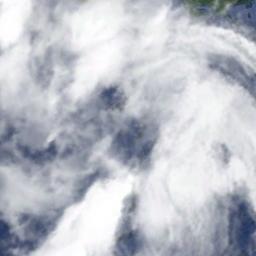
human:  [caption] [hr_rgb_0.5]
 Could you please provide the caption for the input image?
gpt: The white cloud is above green land and blue sea .

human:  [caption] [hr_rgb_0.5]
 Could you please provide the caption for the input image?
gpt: The stratus clouds are located above the surface of the sea .

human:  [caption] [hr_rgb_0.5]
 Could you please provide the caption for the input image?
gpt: A thick white cloud floats on the deep blue sea .

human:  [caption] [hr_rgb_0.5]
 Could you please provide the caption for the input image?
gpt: Thick white clouds cover the blue sea and green land .

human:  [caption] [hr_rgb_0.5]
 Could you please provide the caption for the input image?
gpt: There are thick white clouds over a blue sea .